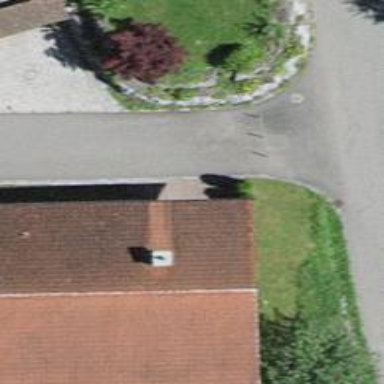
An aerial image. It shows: Bollard barrier.